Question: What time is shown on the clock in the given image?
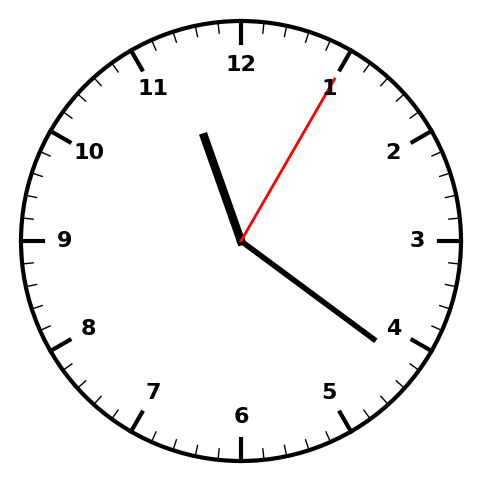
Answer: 11:21:05